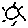
Label: sun